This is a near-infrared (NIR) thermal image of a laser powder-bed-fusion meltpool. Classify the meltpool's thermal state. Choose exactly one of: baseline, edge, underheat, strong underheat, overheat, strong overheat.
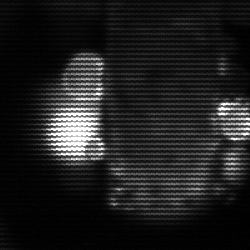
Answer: strong underheat